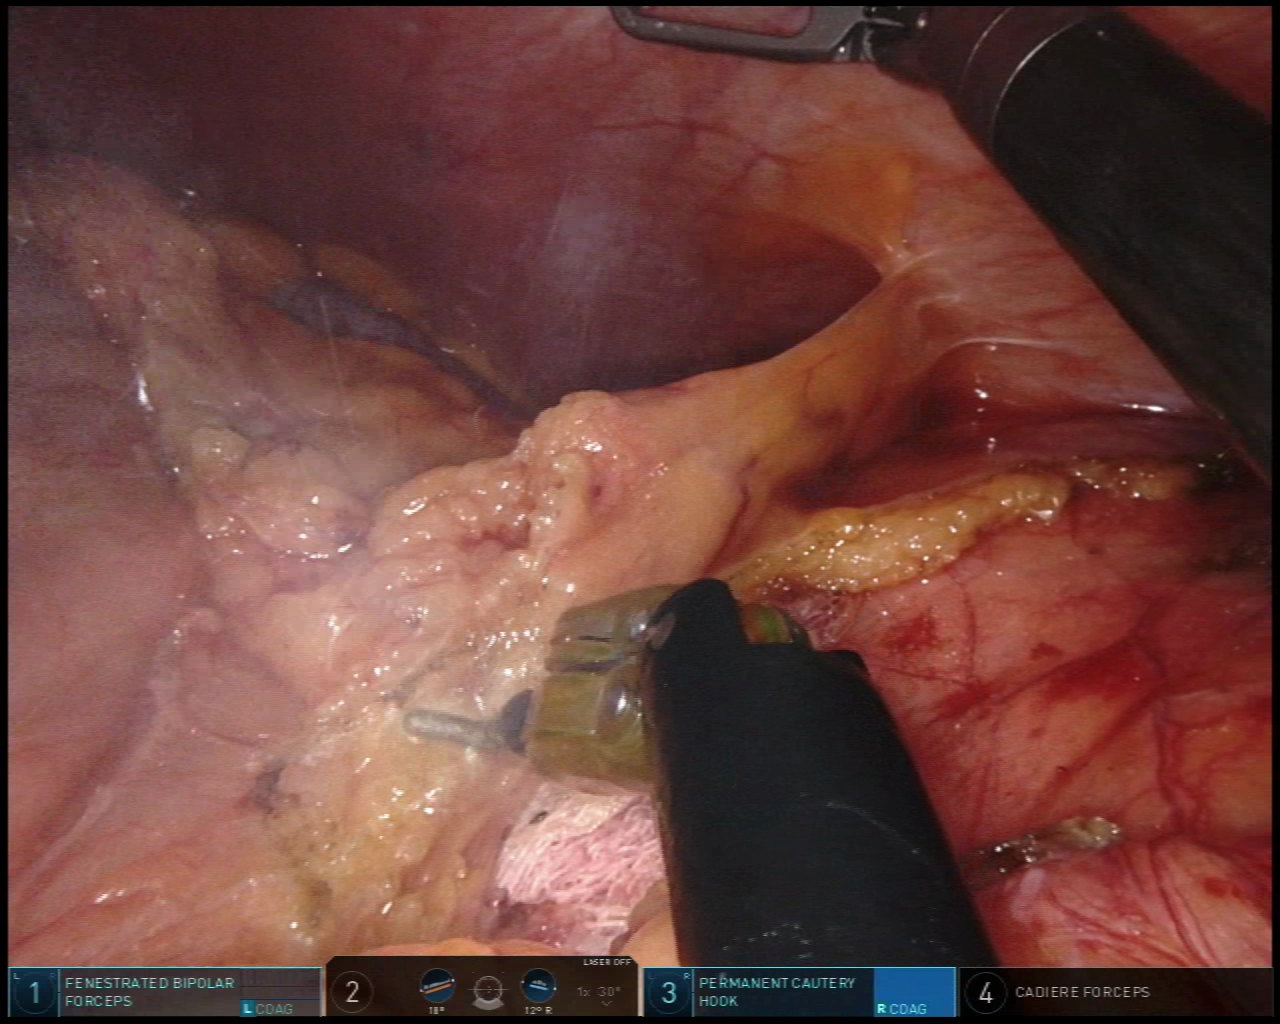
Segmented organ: spleen
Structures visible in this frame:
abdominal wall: yes
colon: yes
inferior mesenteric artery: no
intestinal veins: no
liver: no
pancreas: no
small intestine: no
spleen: yes
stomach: no
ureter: no
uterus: no
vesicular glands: no